Field crop: maize
Growth stage: 2
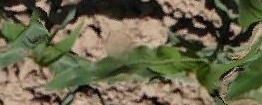
Species: maize